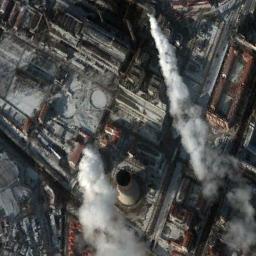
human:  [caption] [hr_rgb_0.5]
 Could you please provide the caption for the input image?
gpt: The thermal power station is next to some buildings with white mist above .

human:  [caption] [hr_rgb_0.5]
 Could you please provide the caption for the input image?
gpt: In thermal power plants, there are workshops and machinery, pipelines, and cooling towers .

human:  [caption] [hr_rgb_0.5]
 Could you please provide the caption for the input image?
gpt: There are many buildings of different shapes next to the thermal power station .

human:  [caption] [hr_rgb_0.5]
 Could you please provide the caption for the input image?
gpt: Here are two thermal power stations that are emitting smoke .

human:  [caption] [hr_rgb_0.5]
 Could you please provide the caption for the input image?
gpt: There are some buildings and pipelines on the thermal power station .